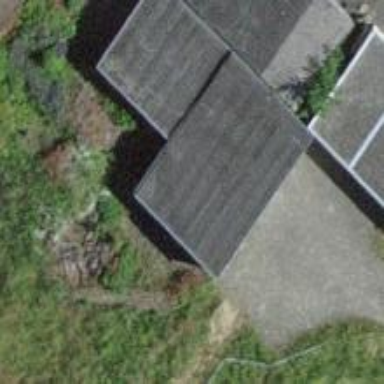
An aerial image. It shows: Garage.